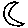
Label: moon